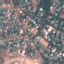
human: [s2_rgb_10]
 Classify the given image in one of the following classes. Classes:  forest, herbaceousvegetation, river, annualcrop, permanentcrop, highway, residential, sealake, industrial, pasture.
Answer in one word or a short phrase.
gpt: Residential